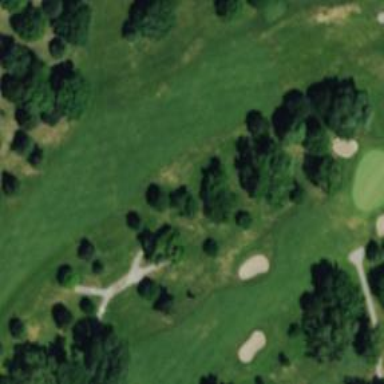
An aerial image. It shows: Service road designated as golf cart path.